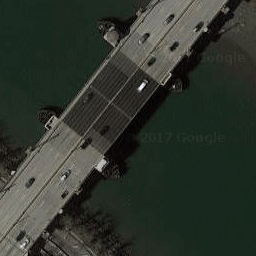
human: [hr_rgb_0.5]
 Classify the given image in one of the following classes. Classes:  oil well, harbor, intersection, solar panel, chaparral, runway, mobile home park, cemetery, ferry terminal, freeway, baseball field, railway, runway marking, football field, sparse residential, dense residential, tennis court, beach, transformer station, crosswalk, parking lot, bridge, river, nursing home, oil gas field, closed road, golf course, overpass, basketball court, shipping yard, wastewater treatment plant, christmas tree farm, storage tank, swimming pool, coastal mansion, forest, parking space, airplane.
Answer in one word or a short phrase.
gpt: bridge